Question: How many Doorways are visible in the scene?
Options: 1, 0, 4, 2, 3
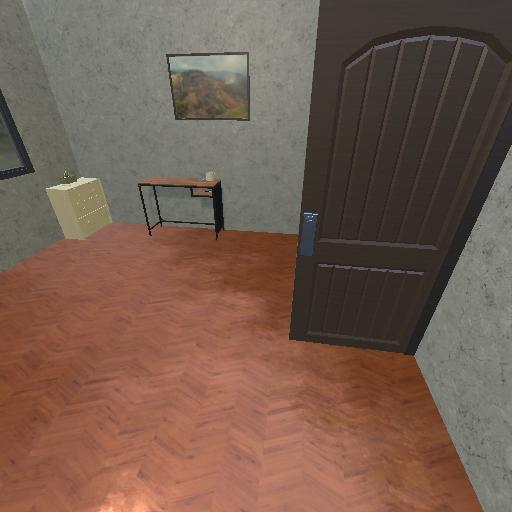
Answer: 1